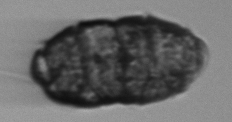
Label: Margalefidinium